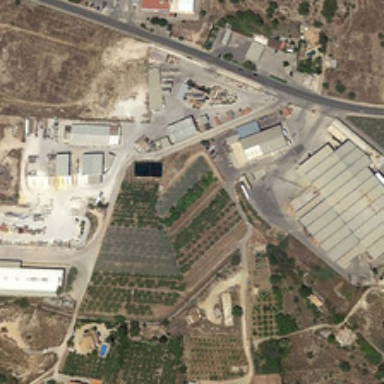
Many buildings and sparse green trees are in an industrial area .